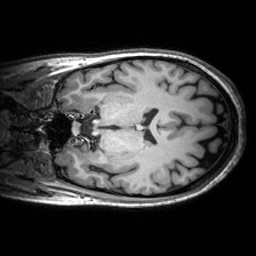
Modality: T1w
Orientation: coronal
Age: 35
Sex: female
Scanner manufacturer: siemens
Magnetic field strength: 3 T
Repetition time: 2.53 s
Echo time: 0.00299 s